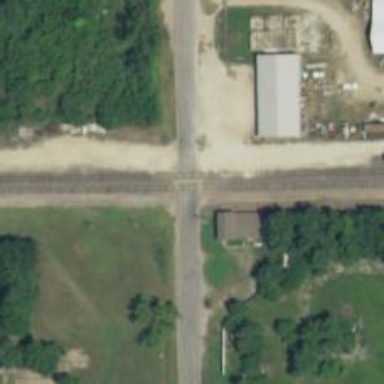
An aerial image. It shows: Railway level crossing.